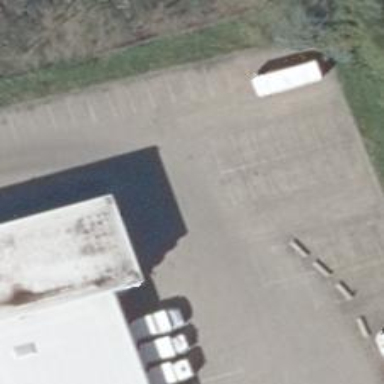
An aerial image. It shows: Parking aisle with concrete surface.